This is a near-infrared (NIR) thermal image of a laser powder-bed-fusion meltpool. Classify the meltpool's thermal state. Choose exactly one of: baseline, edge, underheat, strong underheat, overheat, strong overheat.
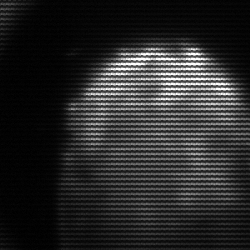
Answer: edge